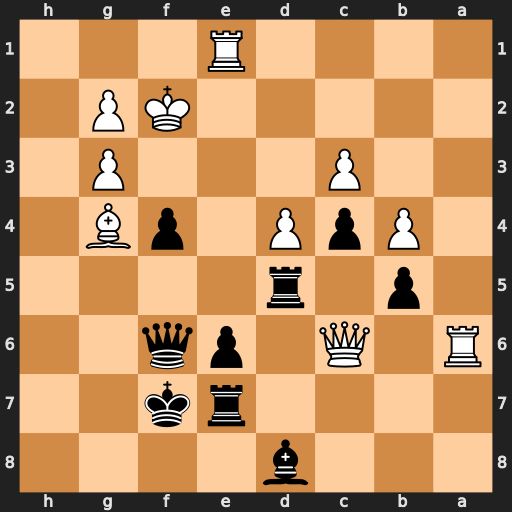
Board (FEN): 3b4/4rk2/R1Q1pq2/1p1r4/1PpP1pB1/2P3P1/5KP1/4R3
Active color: b
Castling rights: -
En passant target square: -
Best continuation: fxg3+ Kxg3 Bc7+ Qxc7 Rxc7